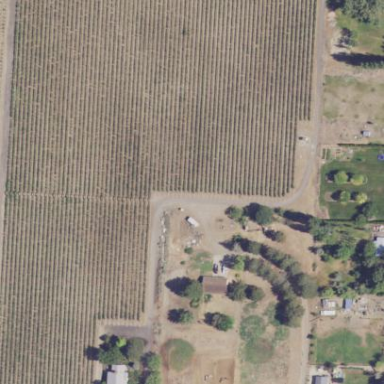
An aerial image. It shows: Vineyard where grapes are grown.